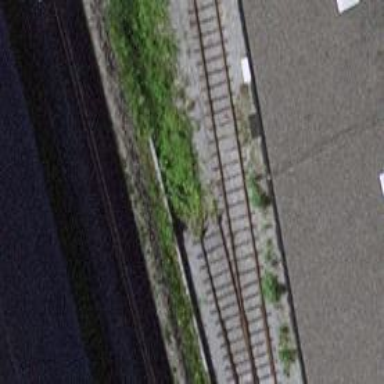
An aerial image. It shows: Single-track spur railway line.